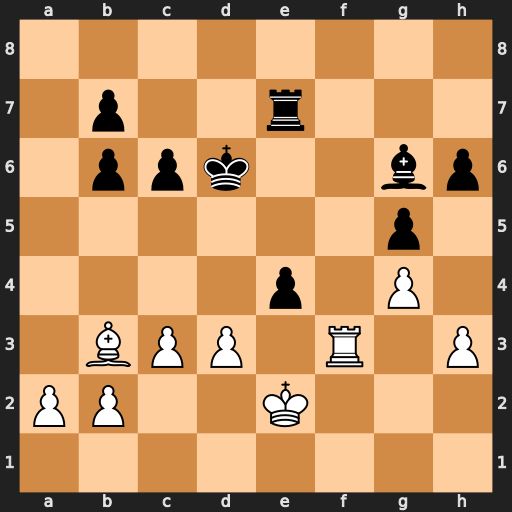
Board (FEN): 8/1p2r3/1ppk2bp/6p1/4p1P1/1BPP1R1P/PP2K3/8
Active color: w
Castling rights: -
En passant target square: -
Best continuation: Rf6+ Ke5 Rxg6